Interaction volume radius: 5 \u00c5
Interaction volume height: 10 \u00c5
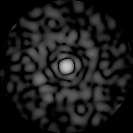
Disorder parameter: 0.8351